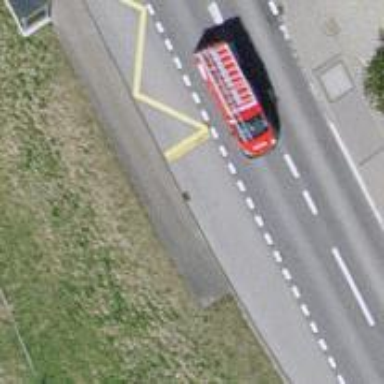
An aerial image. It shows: Platform for public transport with shelter.